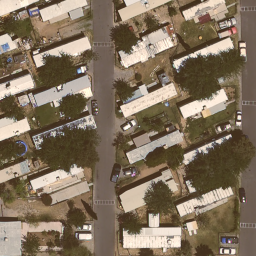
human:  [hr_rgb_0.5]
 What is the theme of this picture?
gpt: mobile home park

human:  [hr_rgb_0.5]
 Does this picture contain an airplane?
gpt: no

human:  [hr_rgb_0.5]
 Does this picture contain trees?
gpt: yes

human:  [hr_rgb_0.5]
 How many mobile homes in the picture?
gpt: twenty

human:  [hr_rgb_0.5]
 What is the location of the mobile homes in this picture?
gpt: left and right